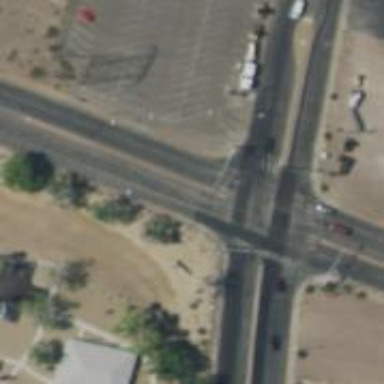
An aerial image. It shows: Solid stop line on the road marking.